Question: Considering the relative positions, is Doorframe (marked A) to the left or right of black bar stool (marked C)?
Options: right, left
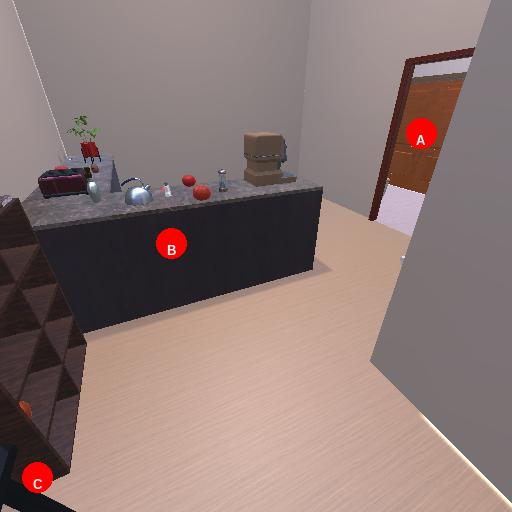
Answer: right